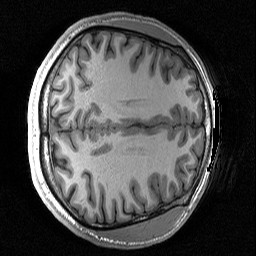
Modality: T1w
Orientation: axial